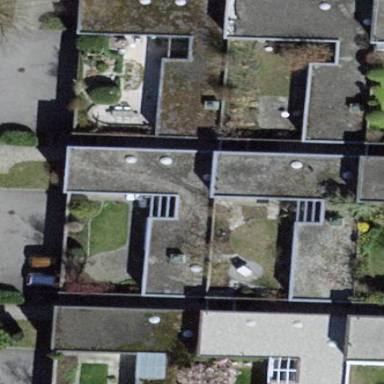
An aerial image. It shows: Semidetached house.